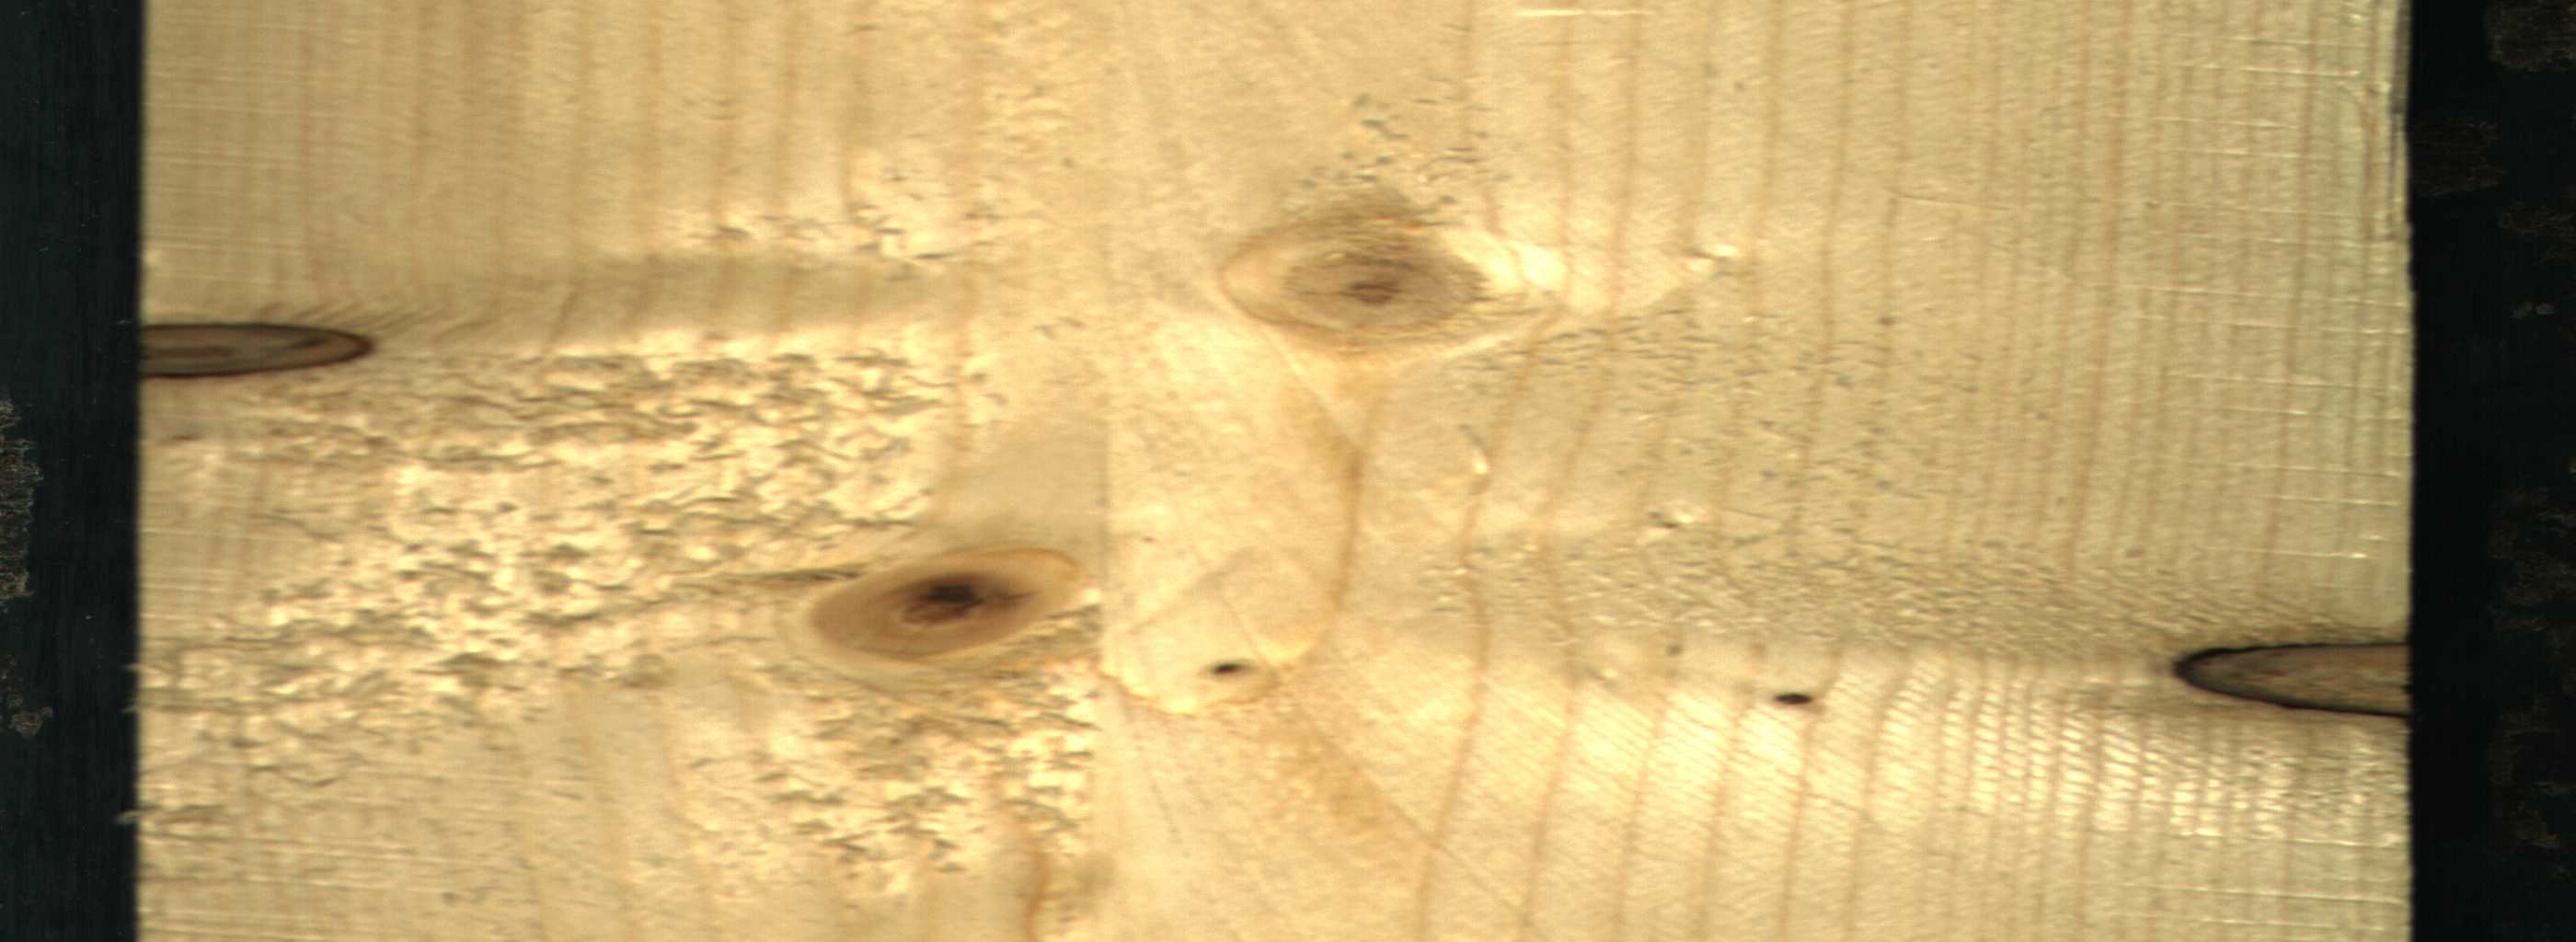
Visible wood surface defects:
Dead_Knot
Dead_Knot
Dead_Knot
Dead_Knot
Live_Knot
Live_Knot